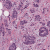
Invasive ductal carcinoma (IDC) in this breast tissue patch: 1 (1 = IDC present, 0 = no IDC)